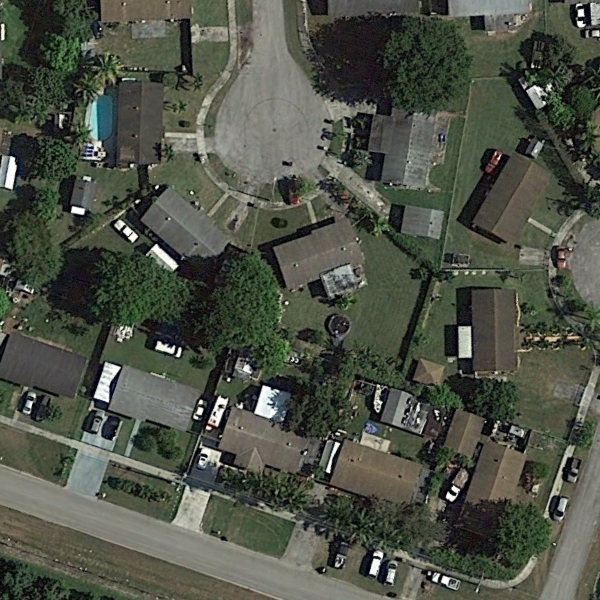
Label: MediumResidential